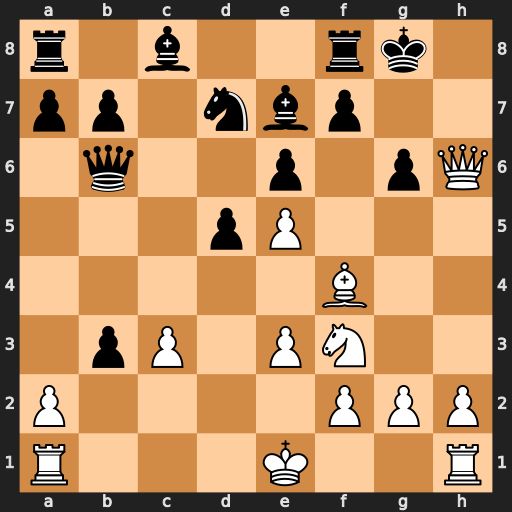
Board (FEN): r1b2rk1/pp1nbp2/1q2p1pQ/3pP3/5B2/1pP1PN2/P4PPP/R3K2R
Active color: w
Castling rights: KQ
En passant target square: -
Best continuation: h4 b2 Rb1 Qc7 Ng5 Qxc3+ Ke2 Qc2+ Kf3 Bxg5 hxg5 Nxe5+ Kg3 Qxf2+ Kxf2